Field crop: maize
Growth stage: 2
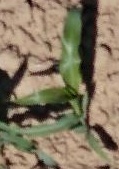
Species: maize